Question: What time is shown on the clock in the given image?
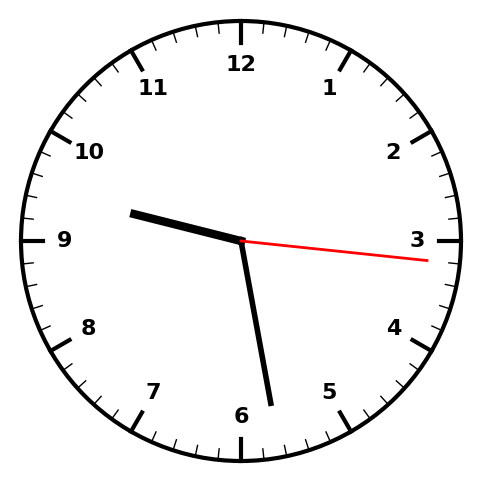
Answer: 09:28:16